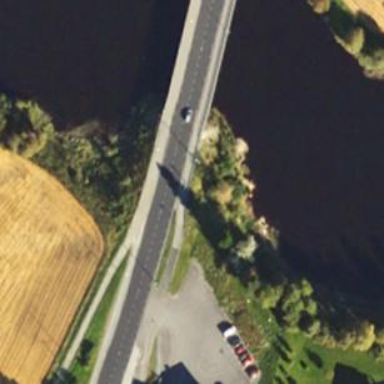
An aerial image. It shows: Cycleway bridge with asphalt surface.